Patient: sex F, age 59
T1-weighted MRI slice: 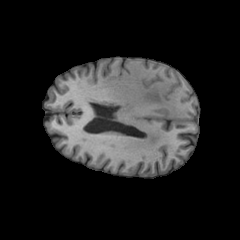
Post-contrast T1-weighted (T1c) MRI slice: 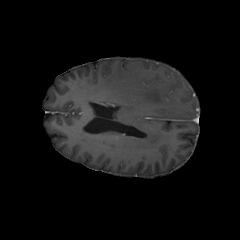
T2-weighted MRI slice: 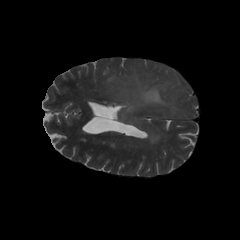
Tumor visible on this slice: yes
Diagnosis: Glioblastoma, IDH-wildtype
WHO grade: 4